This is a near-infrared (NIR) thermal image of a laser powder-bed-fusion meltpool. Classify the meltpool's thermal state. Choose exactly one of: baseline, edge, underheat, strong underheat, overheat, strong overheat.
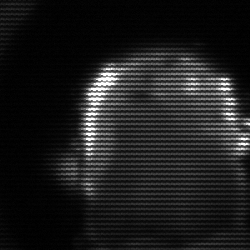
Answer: baseline